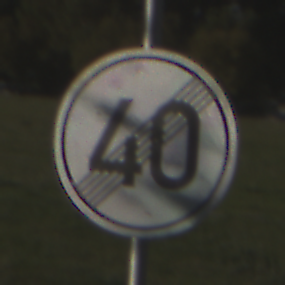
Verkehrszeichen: EndeGeschwindigkeit40
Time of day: MorningAfternoon
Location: Outdoor (Nature)
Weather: PartlyCloudy
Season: NotSpecified
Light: Natural